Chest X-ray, PA view. Patient: 63 years old, sex F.
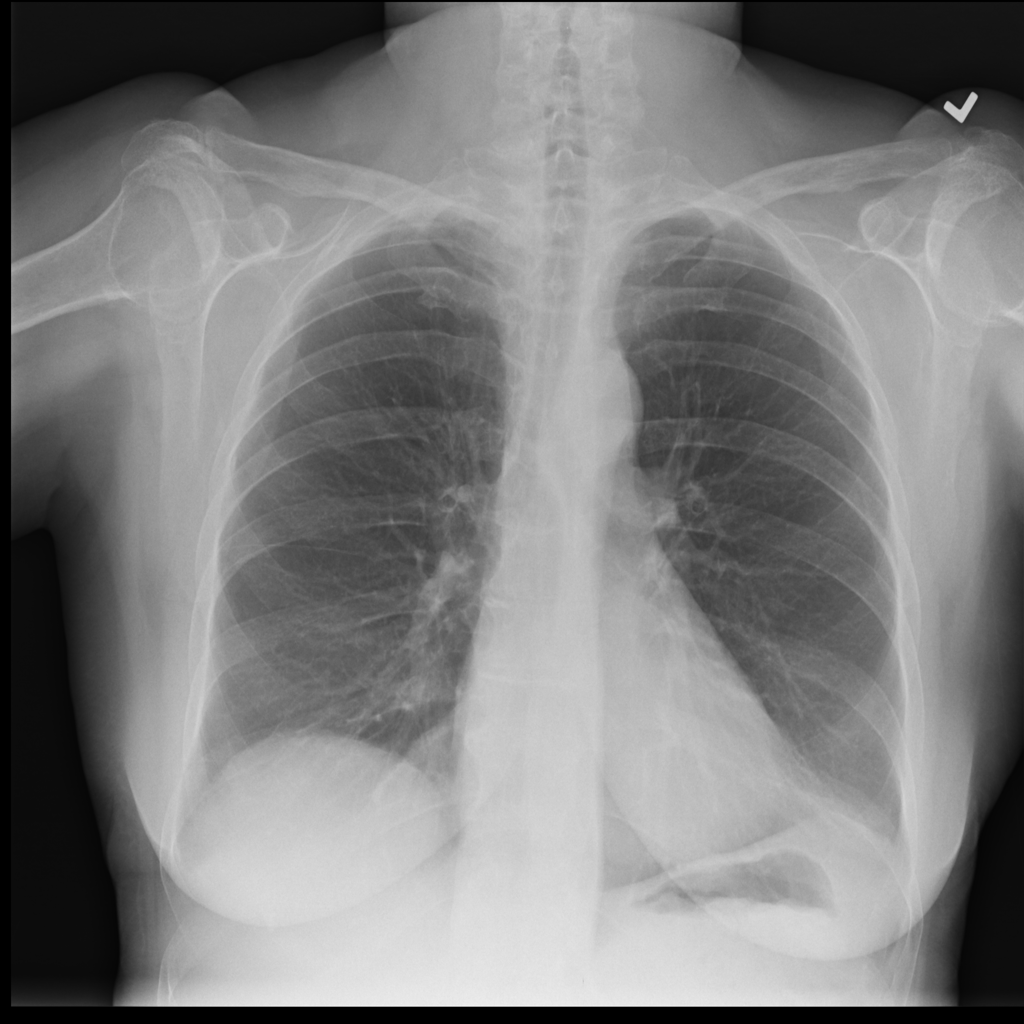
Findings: No Finding